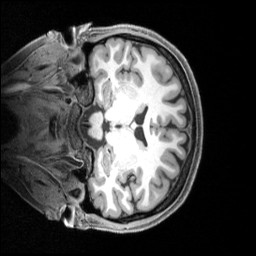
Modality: T1w
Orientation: coronal
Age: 24
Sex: female
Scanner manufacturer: siemens
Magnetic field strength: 3 T
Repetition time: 2.4 s
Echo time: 0.00219 s